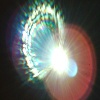
Label: sunburn